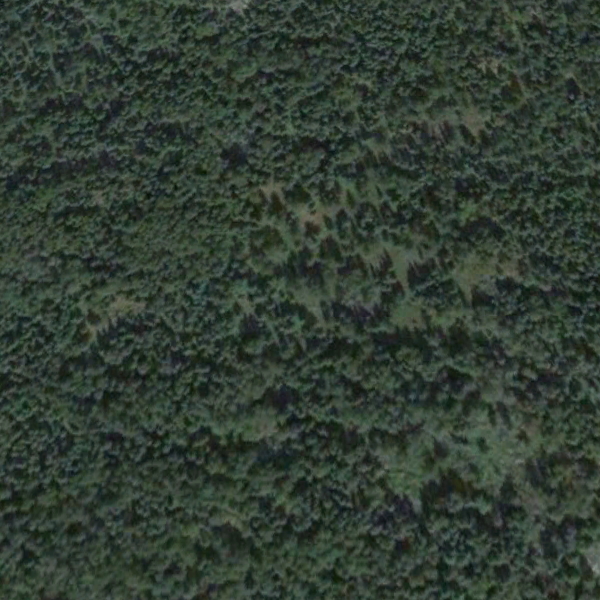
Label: Forest